Question: I just switched from apache2 to nginx for one of my application that might hold a large traffic.
I have installed php-fastcgi, and earlier a test page with 'phpinfo();' function worked properly. I have a small piece of snapshot as well.

I can't figure out how to make it work!
Here is what my nginx error logs says:
'''
2012/04/24 16:21:18 [error] 5951#0: *1 recv() failed (104: Connection reset by peer) while reading response header from upstream, client: 192.168.1.6, server: 192.168.1.4, request: "GET / HTTP/1.1", upstream: "fastcgi://127.0.0.1:9000", host: "192.168.1.4:81"
2012/04/24 16:21:19 [error] 5951#0: *1 open() "/home/hitesh/brainlab/favicon.ico" failed (2: No such file or directory), client: 192.168.1.6, server: 192.168.1.4, request: "GET /favicon.ico HTTP/1.1", host: "192.168.1.4:81"
'''
UPDATE : I rebooted the server and there is some new log msg right now;
'''
2012/04/24 16:31:53 [error] 765#0: *3 connect() failed (111: Connection refused) while connecting to upstream, client: 192.168.1.6, server: 192.168.1.4, request: "GET / HTTP/1.1", upstream: "fastcgi://127.0.0.1:9000", host: "192.168.1.4:81"
2012/04/24 16:31:54 [error] 765#0: *3 open() "/home/hitesh/brainlab/favicon.ico" failed (2: No such file or directory), client: 192.168.1.6, server: 192.168.1.4, request: "GET /favicon.ico HTTP/1.1", host: "192.168.1.4:81"
'''
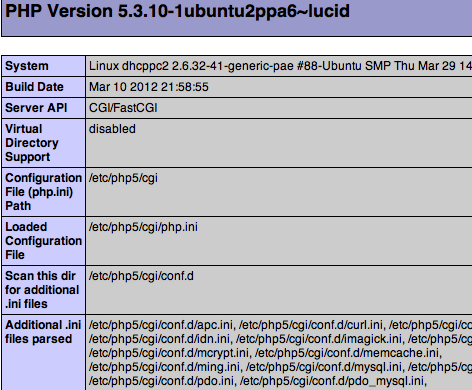
Answer: You want to use php-fpm fastcgi with nginx. There's lots of doc out there on how to set it up, it's pretty simple.